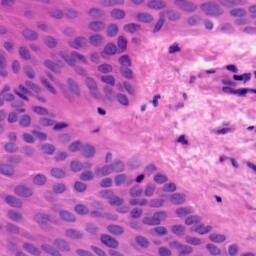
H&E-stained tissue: Skin